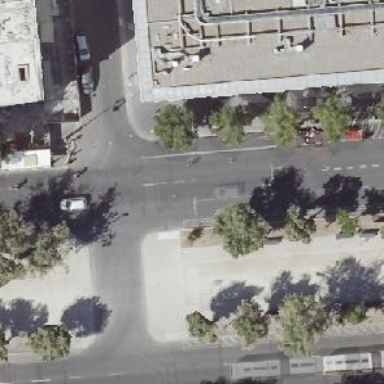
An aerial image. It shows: Unmarked crossing on footway.